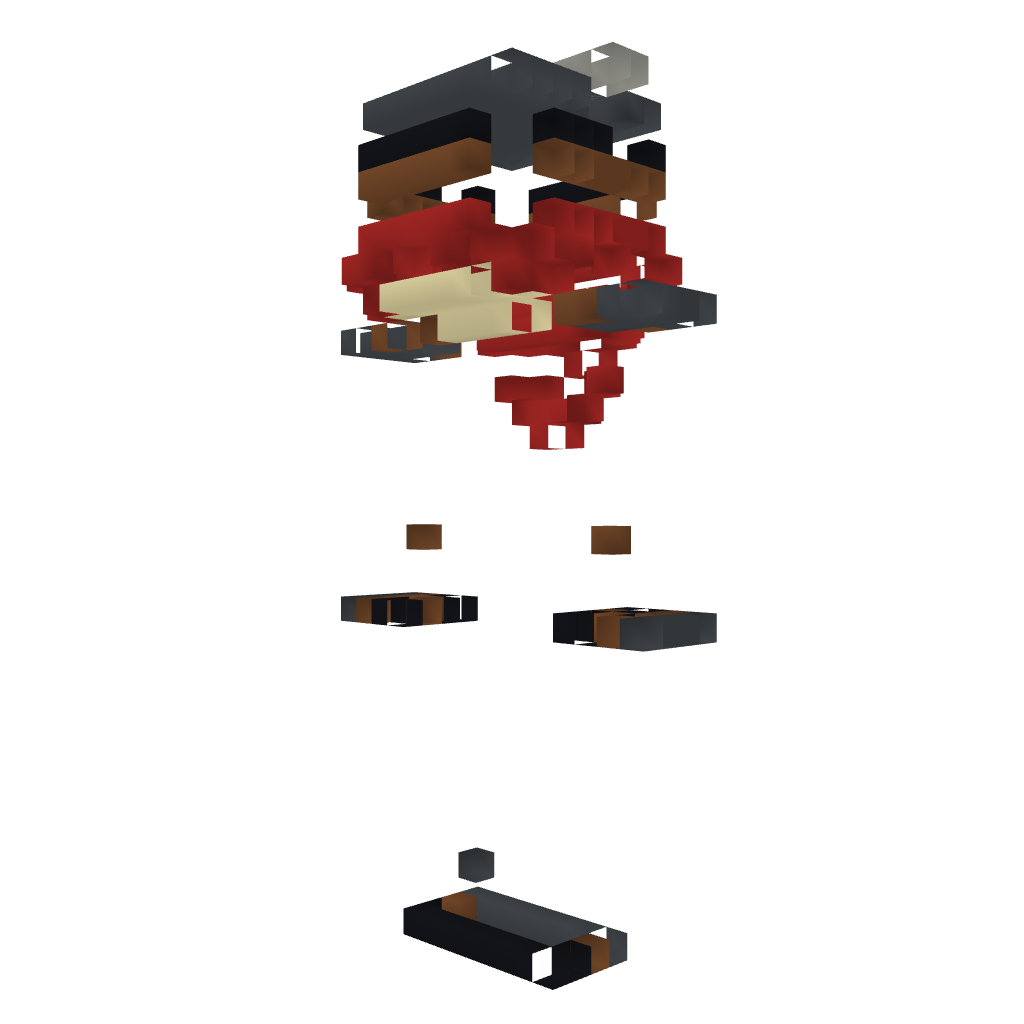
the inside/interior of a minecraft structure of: HoneyDew Statue